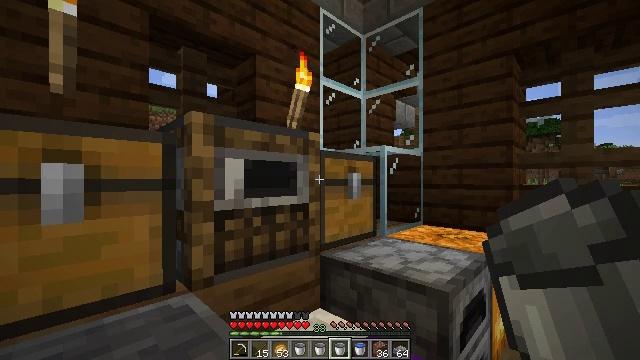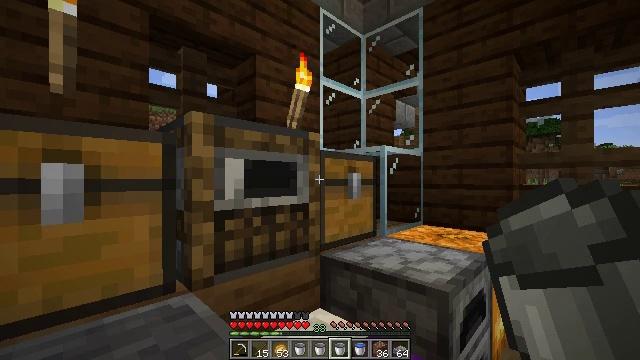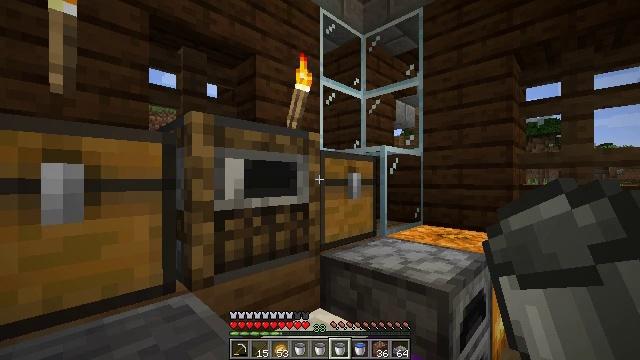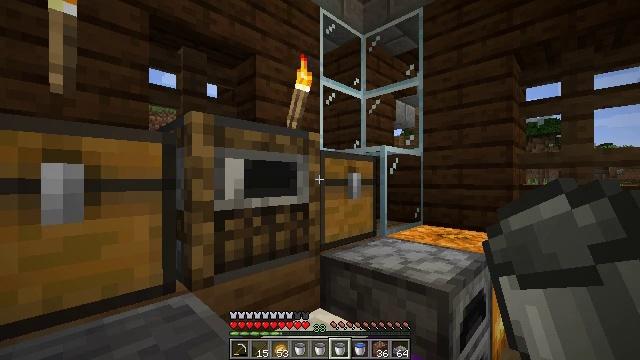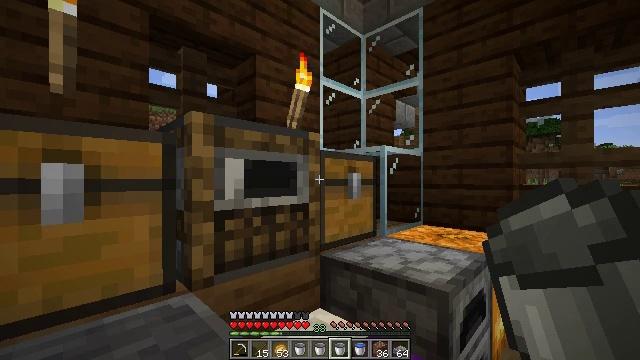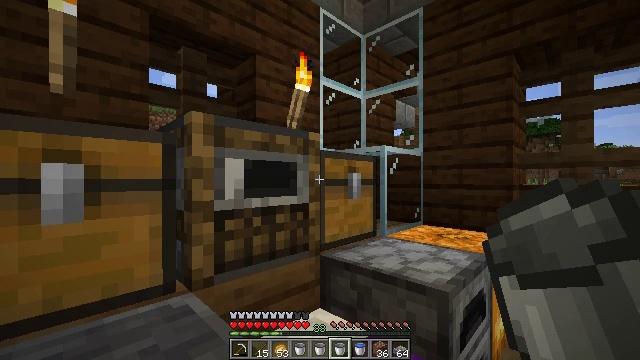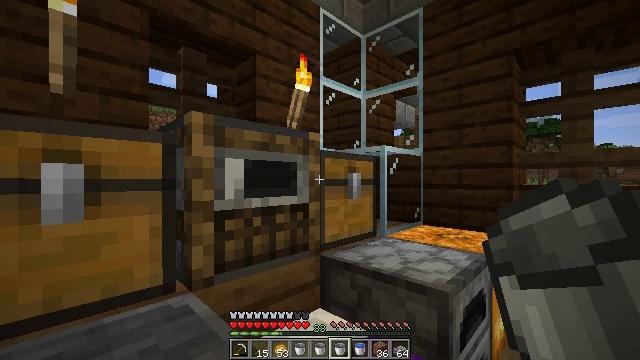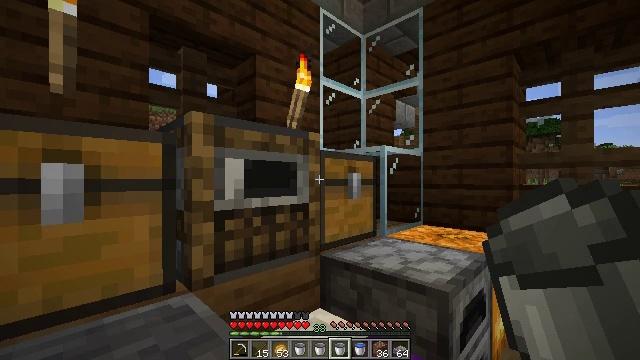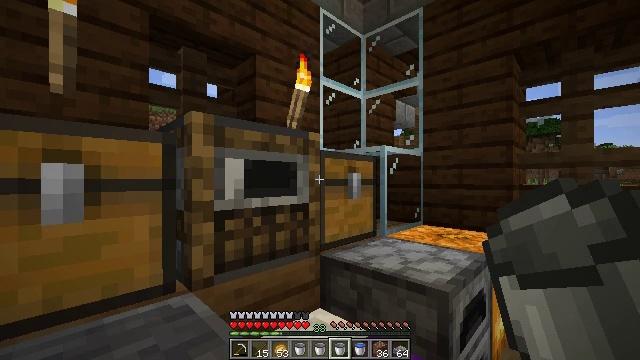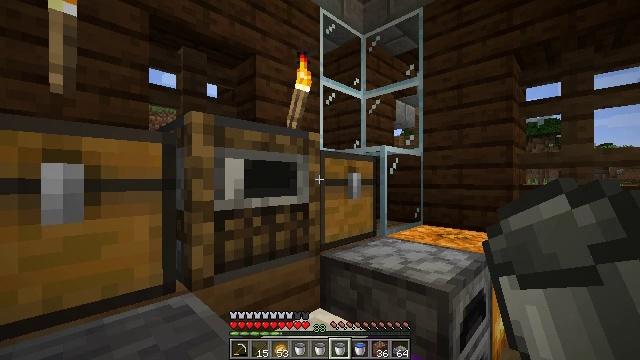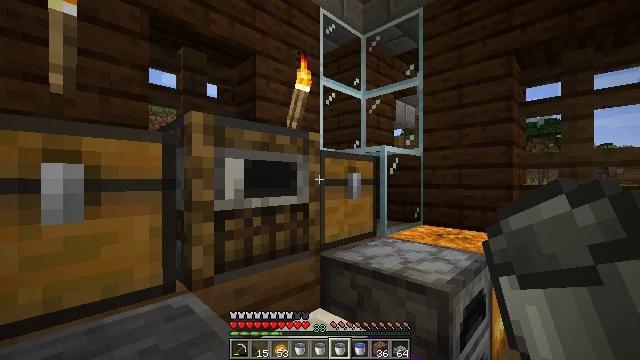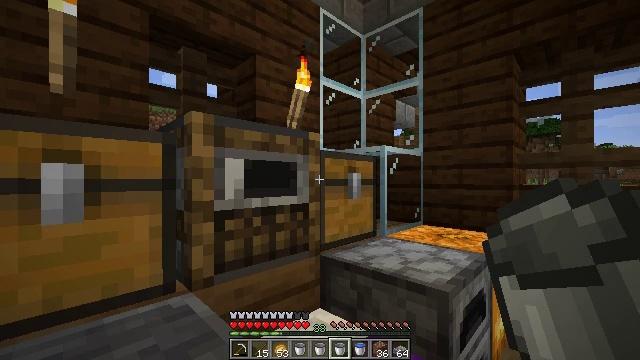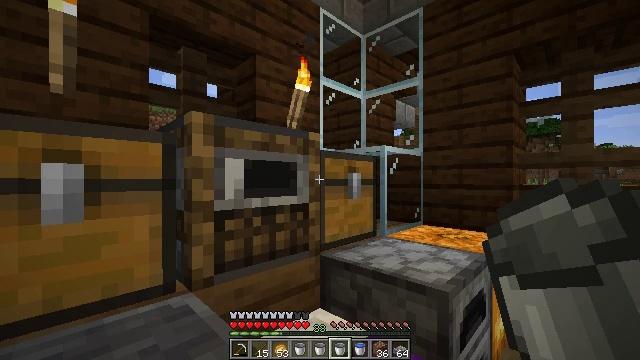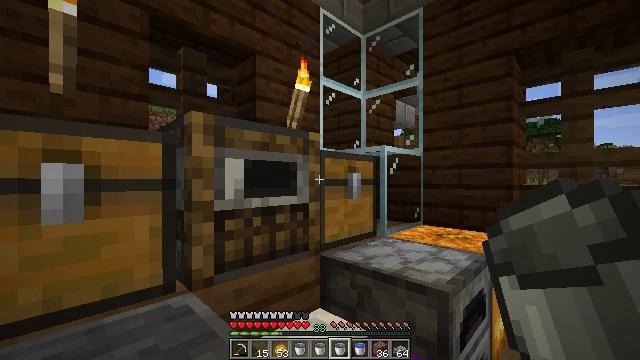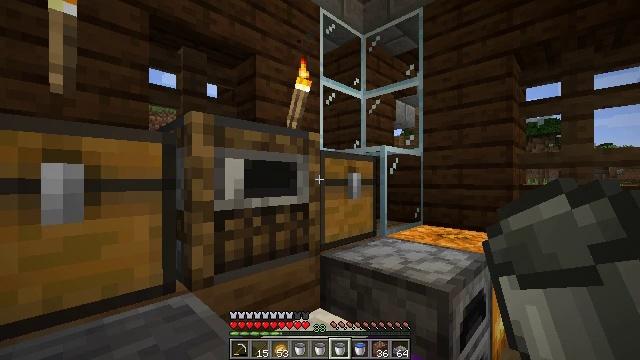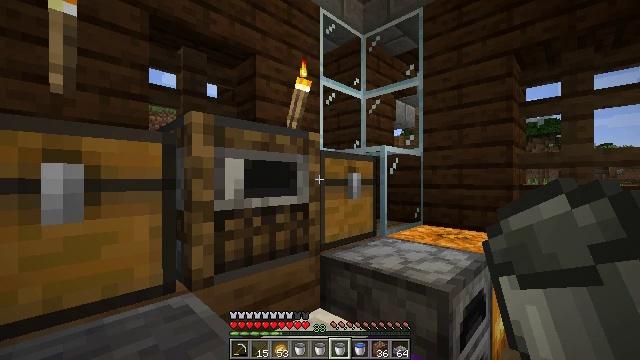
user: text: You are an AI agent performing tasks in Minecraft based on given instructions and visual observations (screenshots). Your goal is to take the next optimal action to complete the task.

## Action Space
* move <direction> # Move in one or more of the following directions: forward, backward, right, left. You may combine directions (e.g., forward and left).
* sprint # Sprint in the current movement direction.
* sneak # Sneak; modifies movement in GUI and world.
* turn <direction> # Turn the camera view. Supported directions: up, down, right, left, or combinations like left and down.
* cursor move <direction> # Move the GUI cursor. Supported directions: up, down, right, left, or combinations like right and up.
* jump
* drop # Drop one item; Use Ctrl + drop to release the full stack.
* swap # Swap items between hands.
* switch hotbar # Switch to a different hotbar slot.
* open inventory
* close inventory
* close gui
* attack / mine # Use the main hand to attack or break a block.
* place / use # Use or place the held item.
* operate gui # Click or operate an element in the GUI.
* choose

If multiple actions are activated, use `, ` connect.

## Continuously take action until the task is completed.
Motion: motion action
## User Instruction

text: Mine spruce leaves from the tree.
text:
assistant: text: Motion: no_op
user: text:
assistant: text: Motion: no_op
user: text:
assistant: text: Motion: no_op
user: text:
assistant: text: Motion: no_op
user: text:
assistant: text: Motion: no_op
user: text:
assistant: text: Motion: no_op
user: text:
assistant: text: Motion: no_op
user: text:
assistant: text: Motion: no_op
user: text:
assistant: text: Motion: no_op
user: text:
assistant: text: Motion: no_op
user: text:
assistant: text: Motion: no_op
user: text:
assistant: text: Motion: no_op
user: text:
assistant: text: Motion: no_op
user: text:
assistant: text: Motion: no_op
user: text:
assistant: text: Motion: no_op
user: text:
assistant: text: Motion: no_op
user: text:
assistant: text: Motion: no_op
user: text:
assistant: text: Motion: no_op
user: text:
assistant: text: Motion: no_op
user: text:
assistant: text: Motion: no_op
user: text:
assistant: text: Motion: no_op
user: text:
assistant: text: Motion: no_op
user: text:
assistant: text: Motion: no_op
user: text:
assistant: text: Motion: no_op
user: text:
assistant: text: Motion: no_op
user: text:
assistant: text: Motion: no_op
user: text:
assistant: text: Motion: no_op
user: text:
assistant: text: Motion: no_op
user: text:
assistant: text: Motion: no_op
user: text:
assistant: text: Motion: no_op